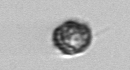
Label: Dinophyceae